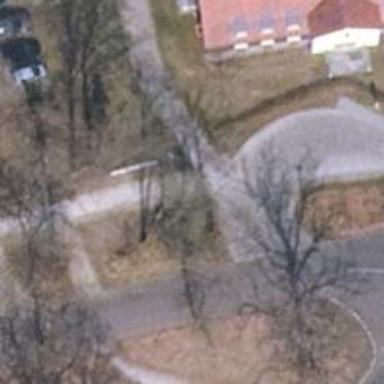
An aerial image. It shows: Concrete service road